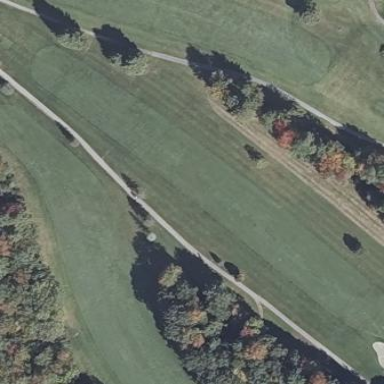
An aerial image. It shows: Rough area in golf course.